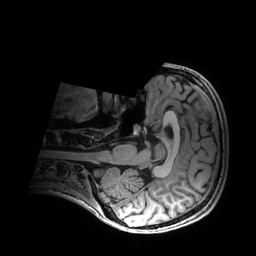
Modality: T1w
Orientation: sagittal